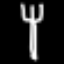
Label: fork